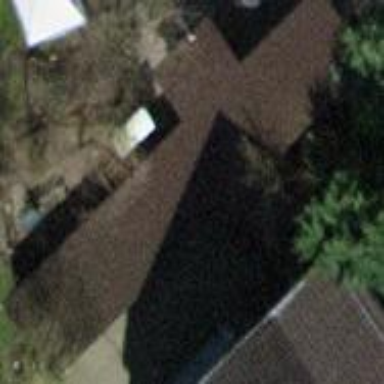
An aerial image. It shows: Shed building.